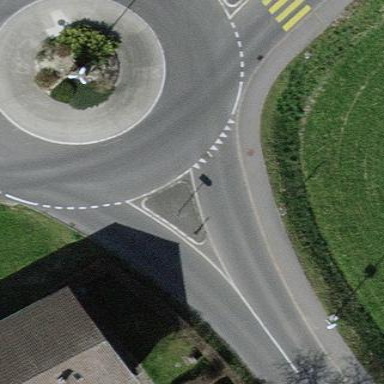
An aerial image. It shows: Unclassified road leading to roundabout junction.